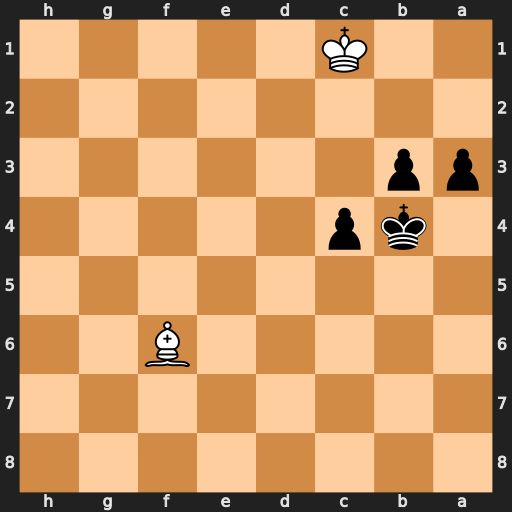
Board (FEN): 8/8/5B2/8/1kp5/pp6/8/2K5
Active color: b
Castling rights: -
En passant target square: -
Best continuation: c3 Kb1 Kc4 Be7 a2+ Ka1 Kd3 Bb4 b2+ Kxa2 Kc2